Field crop: maize
Growth stage: 1
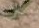
Species: atriplex